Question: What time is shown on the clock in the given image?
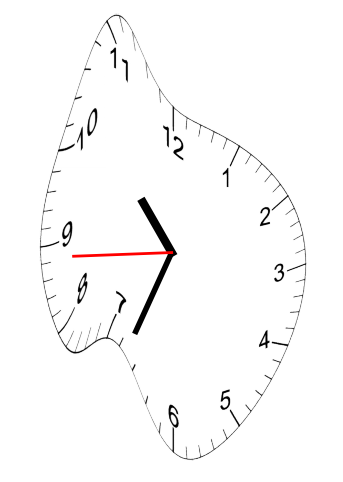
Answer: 10:33:44